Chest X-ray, PA view. Patient: 35 years old, sex M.
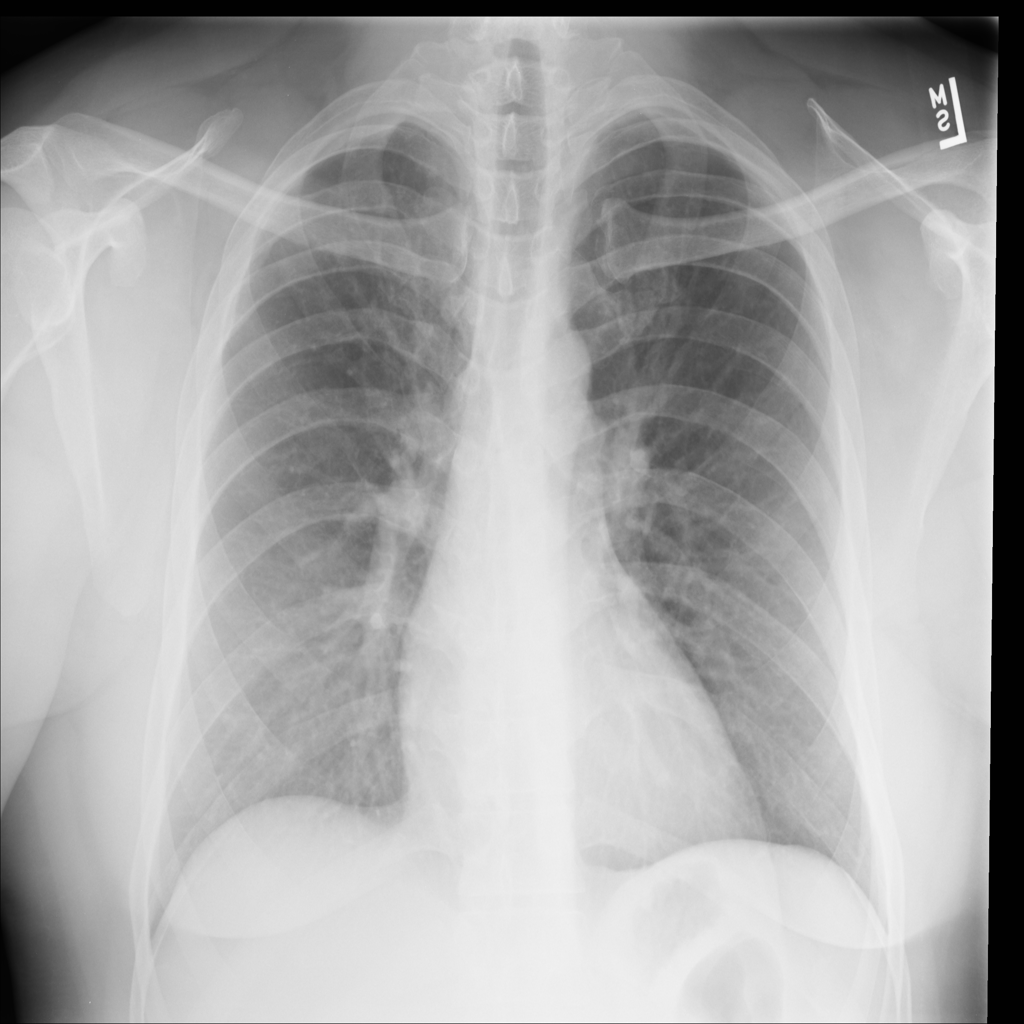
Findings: No Finding